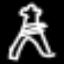
Label: The Eiffel Tower